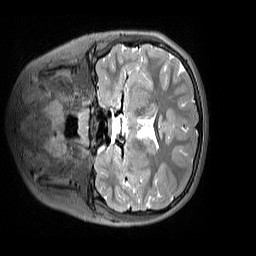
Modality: T2w
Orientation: coronal
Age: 10
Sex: female
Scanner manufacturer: siemens
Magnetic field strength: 3 T
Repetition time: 3.2 s
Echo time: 0.408 s